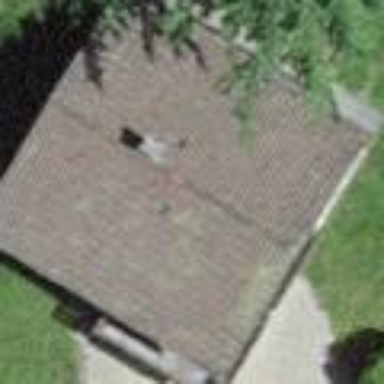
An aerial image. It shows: Simple house.